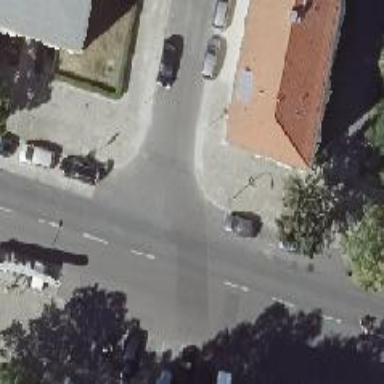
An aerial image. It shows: Asphalt footway with unmarked crossing.